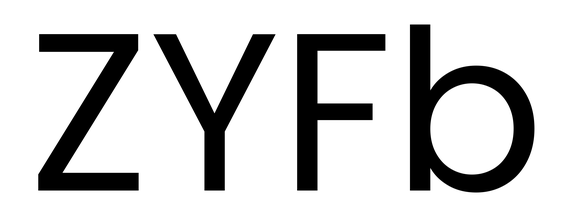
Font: Poppins-Regular